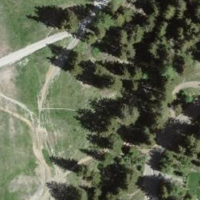
EUNIS habitat code: 43
Species observed at this site:
Vaccinium vitis-idaea